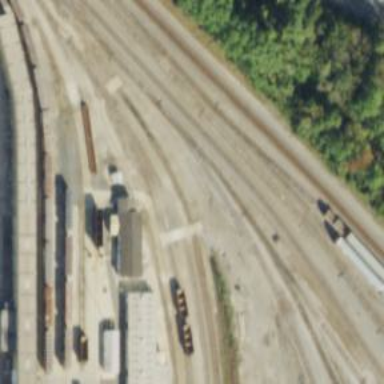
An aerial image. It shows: Railway yard used for servicing trains.